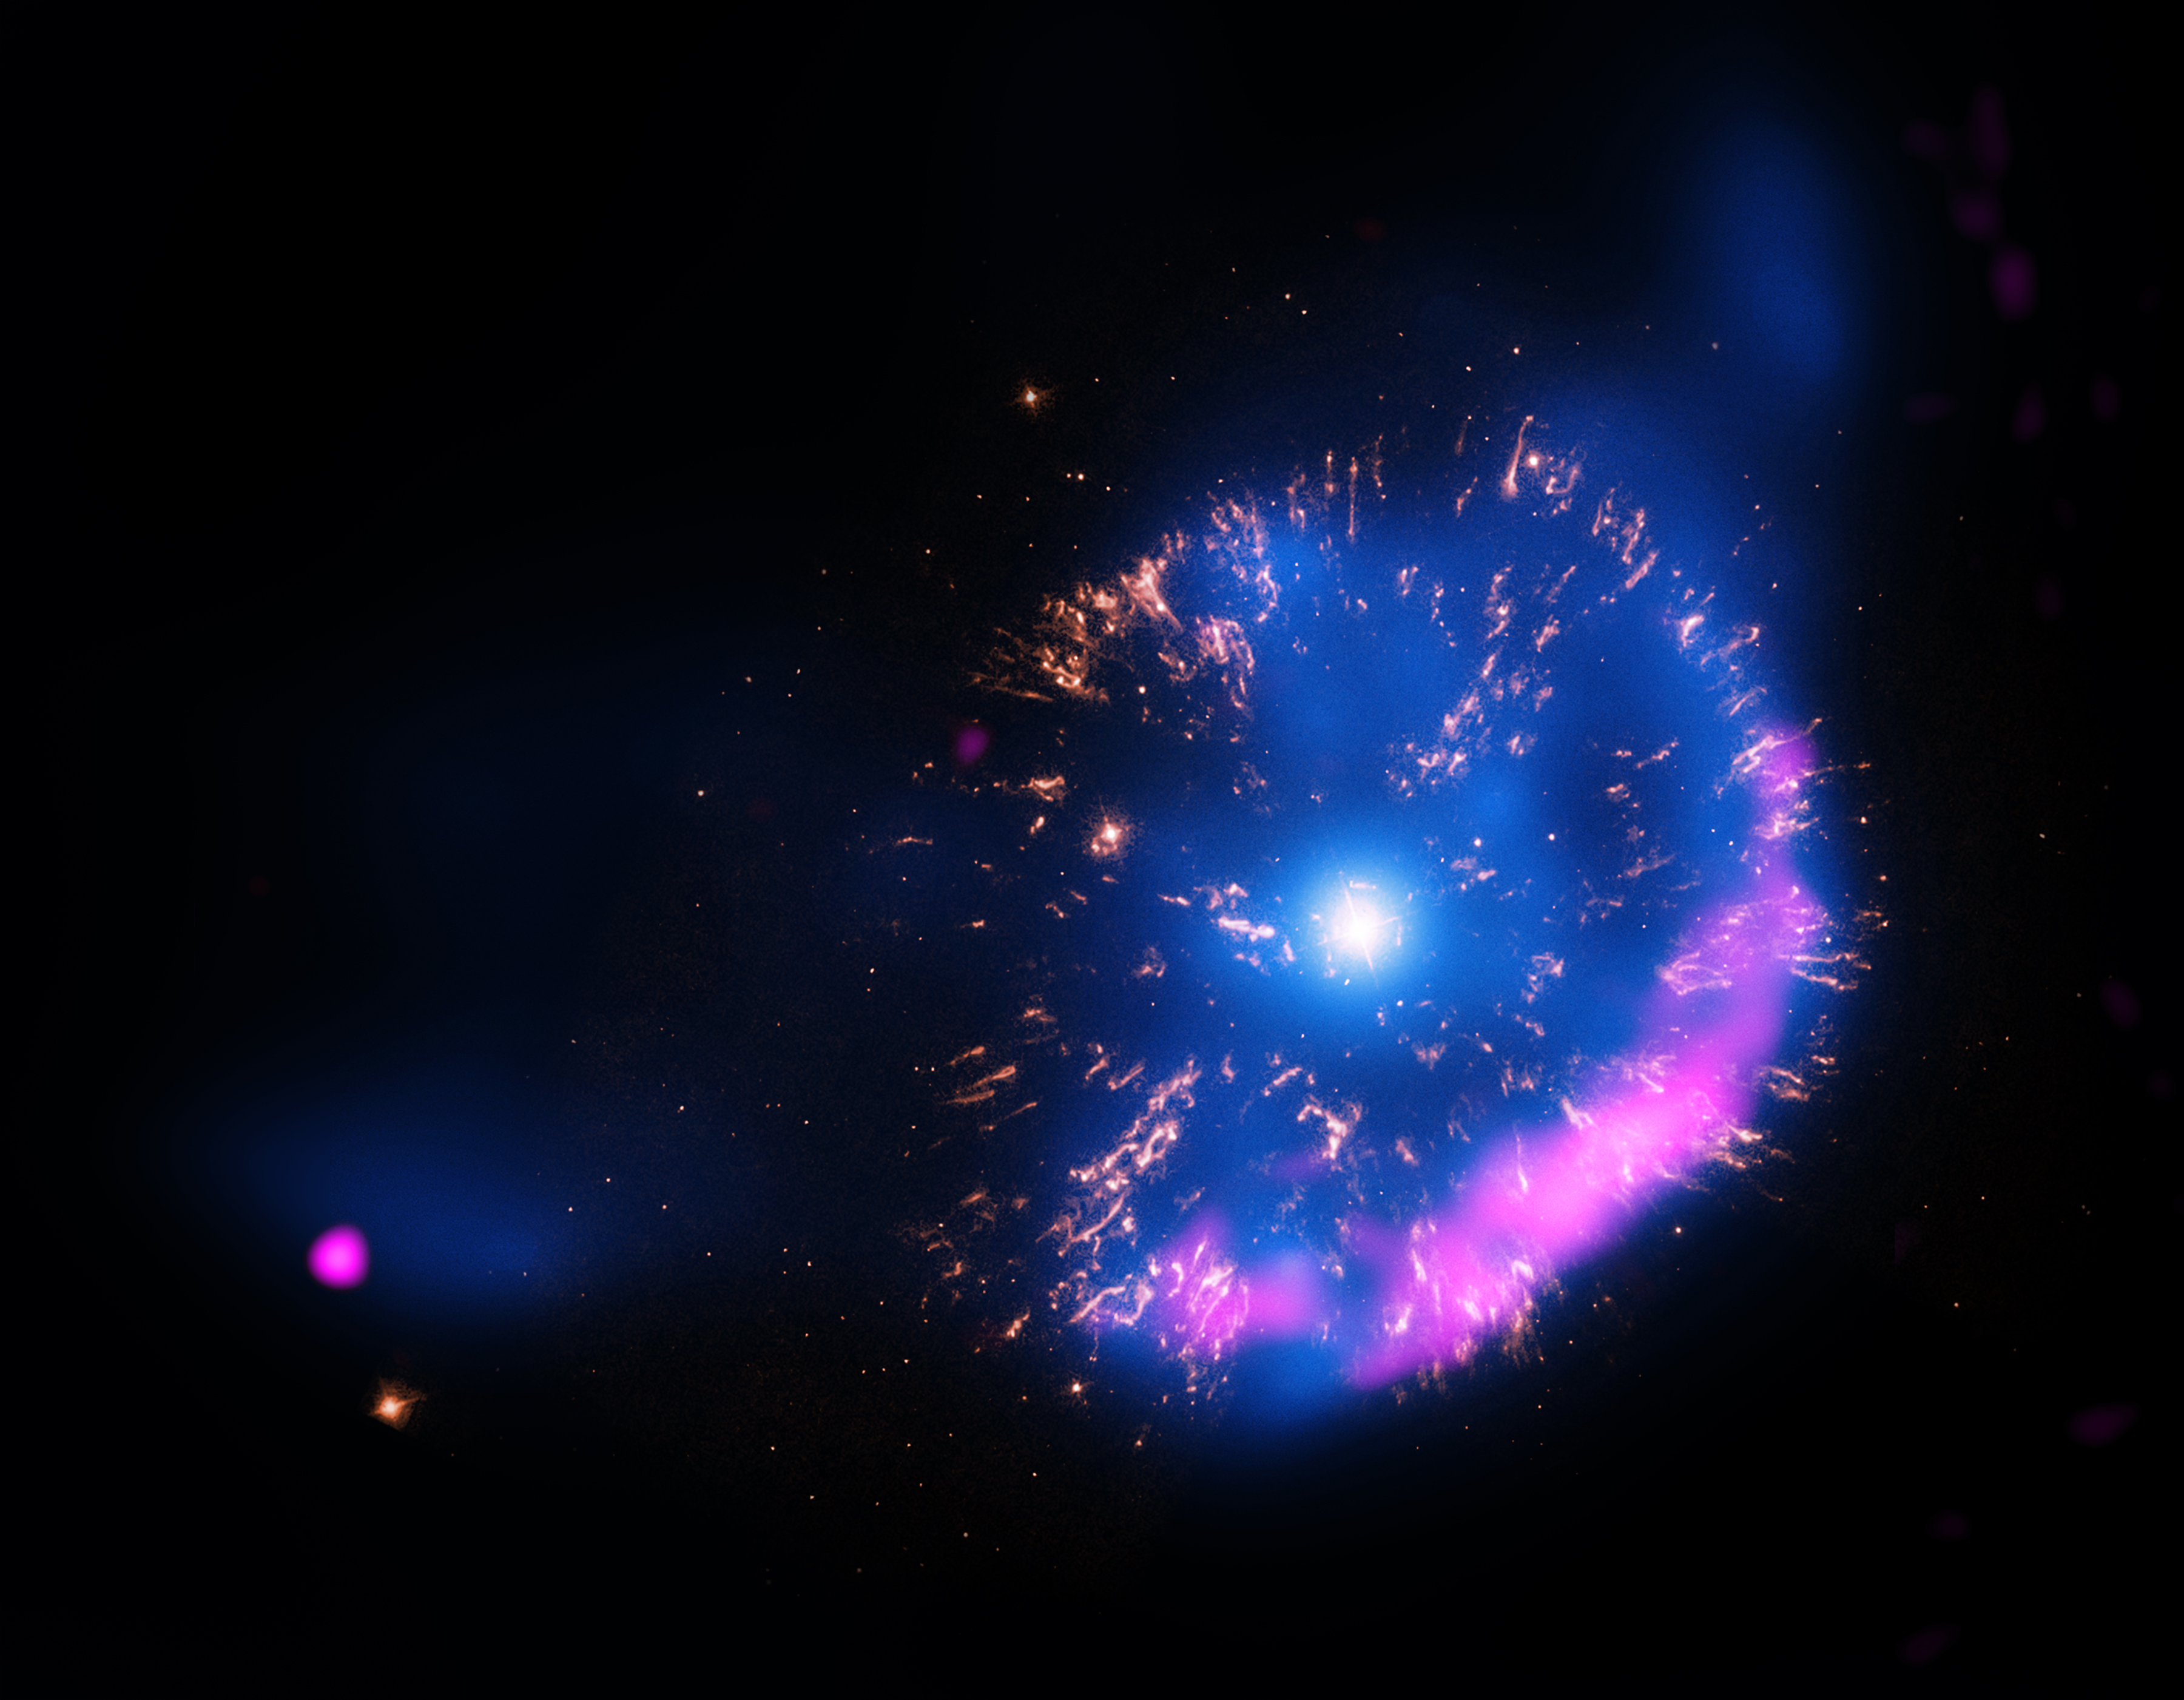
Firework Nova Star, Nova